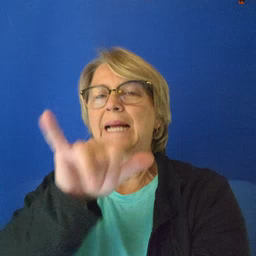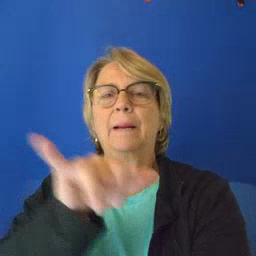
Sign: same